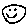
Label: smiley face